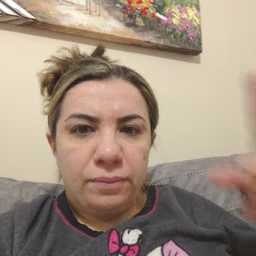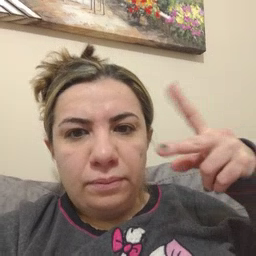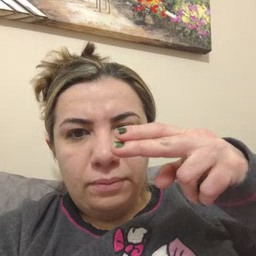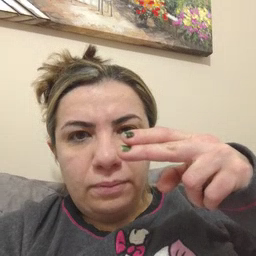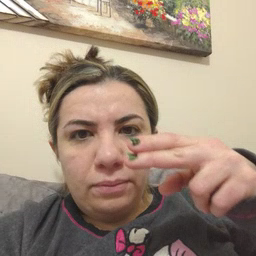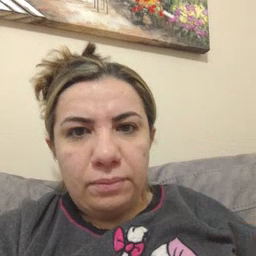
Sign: cut